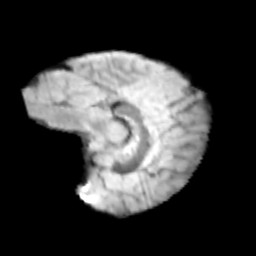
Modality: T2w
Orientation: sagittal
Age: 10
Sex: male
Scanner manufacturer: siemens
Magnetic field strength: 3 T
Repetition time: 3.8 s
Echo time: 0.07 s